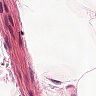
Metastatic tissue present: no